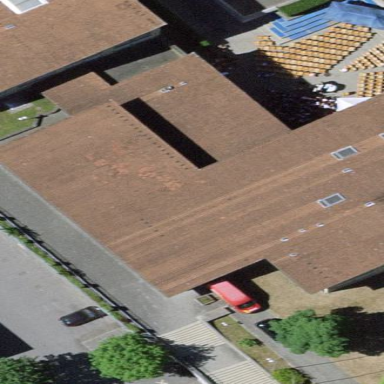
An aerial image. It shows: School building.